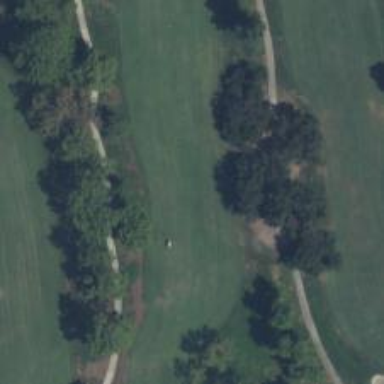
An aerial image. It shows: View of golf hole.